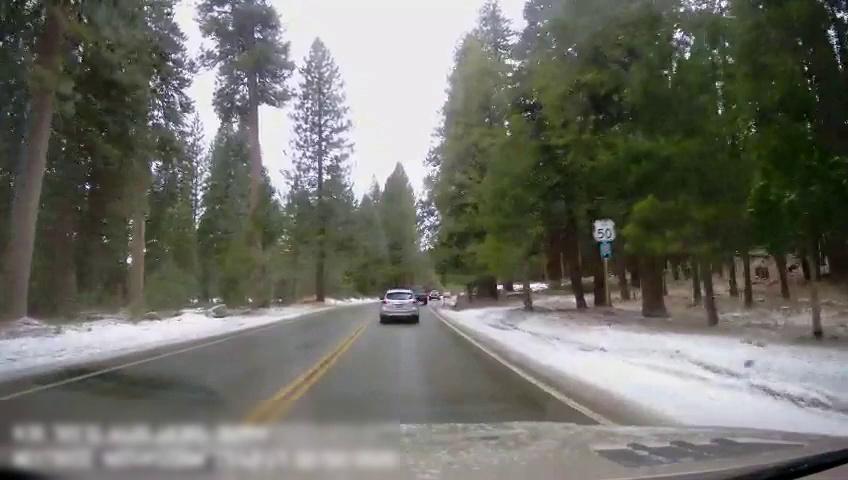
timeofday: Day
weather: Cloudy
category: Drivable Space
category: Vehicles | Car
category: Vehicles | Truck
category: Vehicles | Car
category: Lanes | Current Lane
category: Lanes | Current Lane
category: Lanes | Opposite Lane
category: Lanes | Opposite Lane
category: Traffic | Signs
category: Traffic | Signs